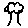
Label: tree